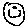
Label: smiley face